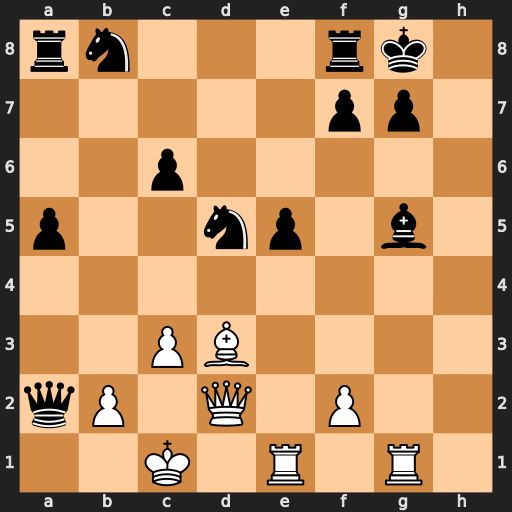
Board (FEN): rn3rk1/5pp1/2p5/p2np1b1/8/2PB4/qP1Q1P2/2K1R1R1
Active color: w
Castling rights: -
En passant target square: -
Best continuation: Qxg5 Qa1+ Bb1 g6 Qh6 Ra7 Rh1 Qxb1+ Kxb1